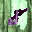
Label: 8